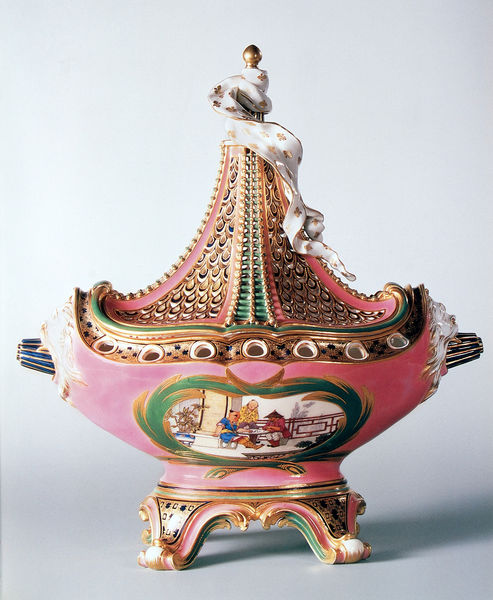
Titel: Potpourri "à vaisseau" oder "en navire" (dritte Größe) mit Fond in Rosa, Grün und Lapisblau mit chinesischem Dekor
Künstler: Charles-Nicolas Dodin
Standort: Paris
Institution: Musée du Louvre
Schlagwörter: blau, fuß, mann, schatten, weiß, gelb, grün, landschaft, menschen, blumen, frau, männer, szene, terasse, tisch, dach, rot, tuch, malerei, muster, ornament, schleife, band, barock, rahmen, schale, schüssel, sockel, spitze, bild, figur, gold, decke, personen, girlande, pflanze, knopf, rokoko, rosa, schuppen, henkel, vase, beine, relief, füße, schiff, fahne, flagge, mast, farbe, rand, figuren, kartusche, dekor, ornamente, verzierung, gestreift, tee, exotisch, bemalt, foto, fotografie, pink, griff, deckel, gefäß, dose, porzellan, vergoldet, form, asiatisch, kugel, wimpel, löcher, verziert, chinesisch, china, fries, griffe, knauf, schnörkel, voluten, teekanne, schatulle, kitsch, porzellanmalerei, bemalung, geschweift, meißen, design, pagode, behälter, lasur, deckelvase, drachenboot, fayence, stövchen, schiffchen, hausdach, behältnis, goldene kugel, bonbons, chinesische figuren, chinesisches porzellan, chinoiserie, deckelschale, durchbruchmuster, fiechfass, soupière, ziegelartig, zierat, füßchen, kaffeetrinken, bonbondose, navicella, henken, meissnener